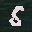
Label: 5